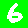
Digit: 6